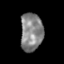
Tissue: skin
Cell type: Epithelial cells
Senescence score: 0.2387
Nuclear area (px): 830
Mean DAPI intensity: 132.889